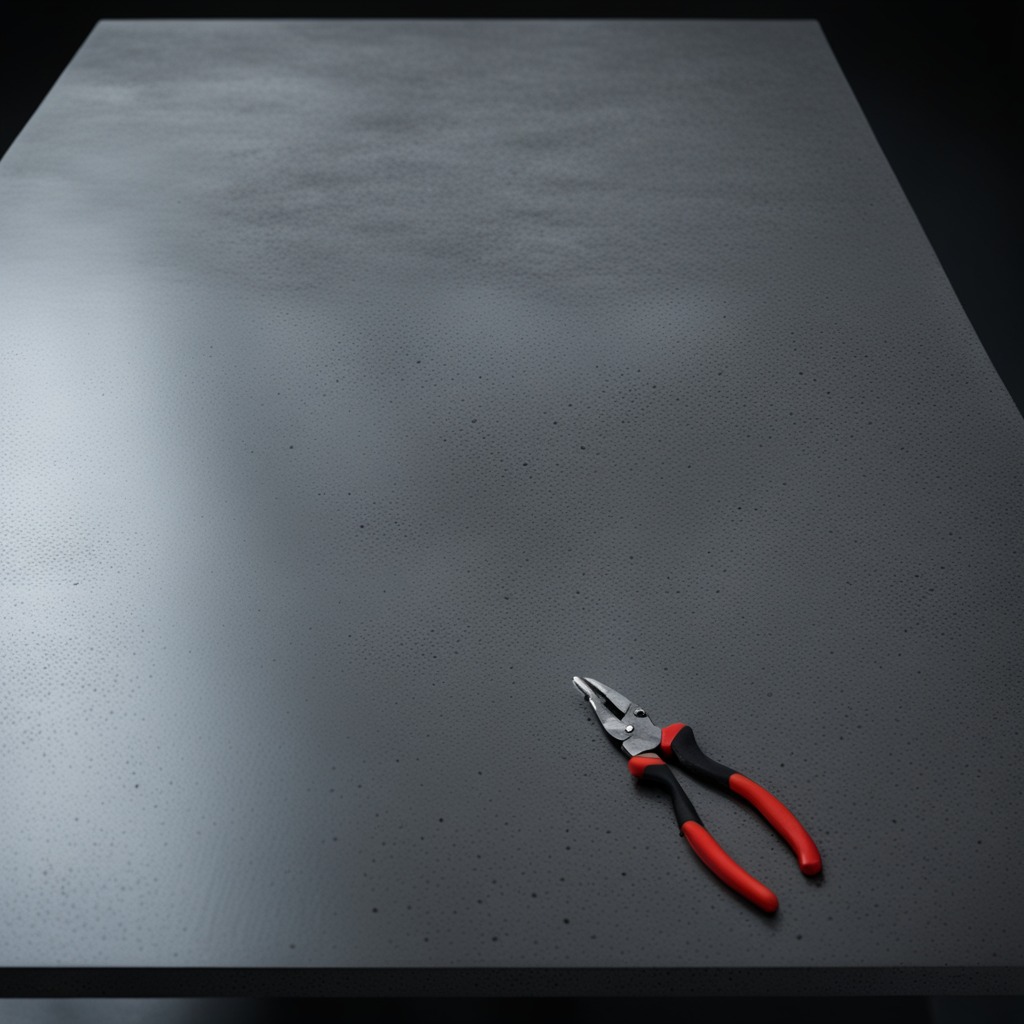
A plier is lying on the clean granite table inside a workshop at night.